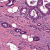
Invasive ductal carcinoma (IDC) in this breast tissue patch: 1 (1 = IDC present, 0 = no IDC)